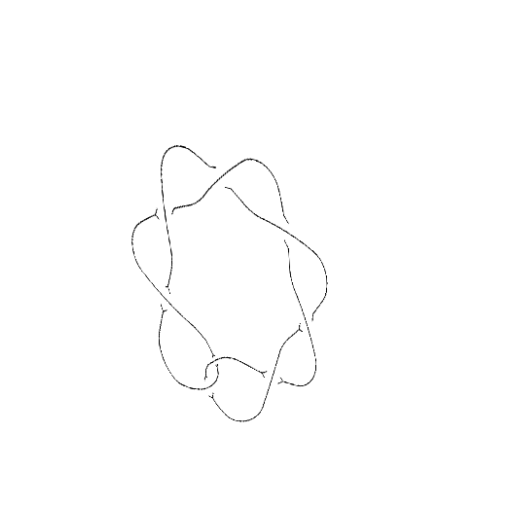
Crossing number: 8